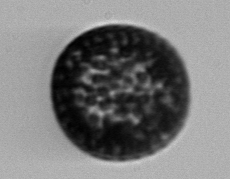
Label: Coscinodiscus